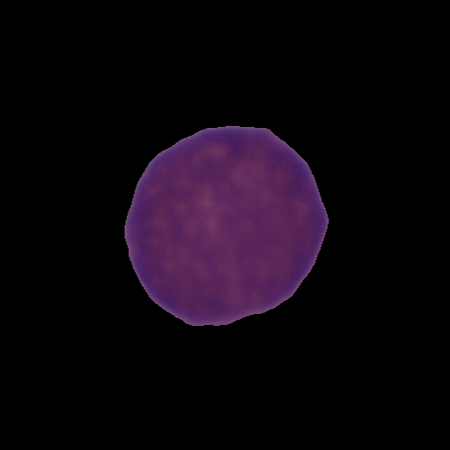
Label: healthy